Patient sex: M
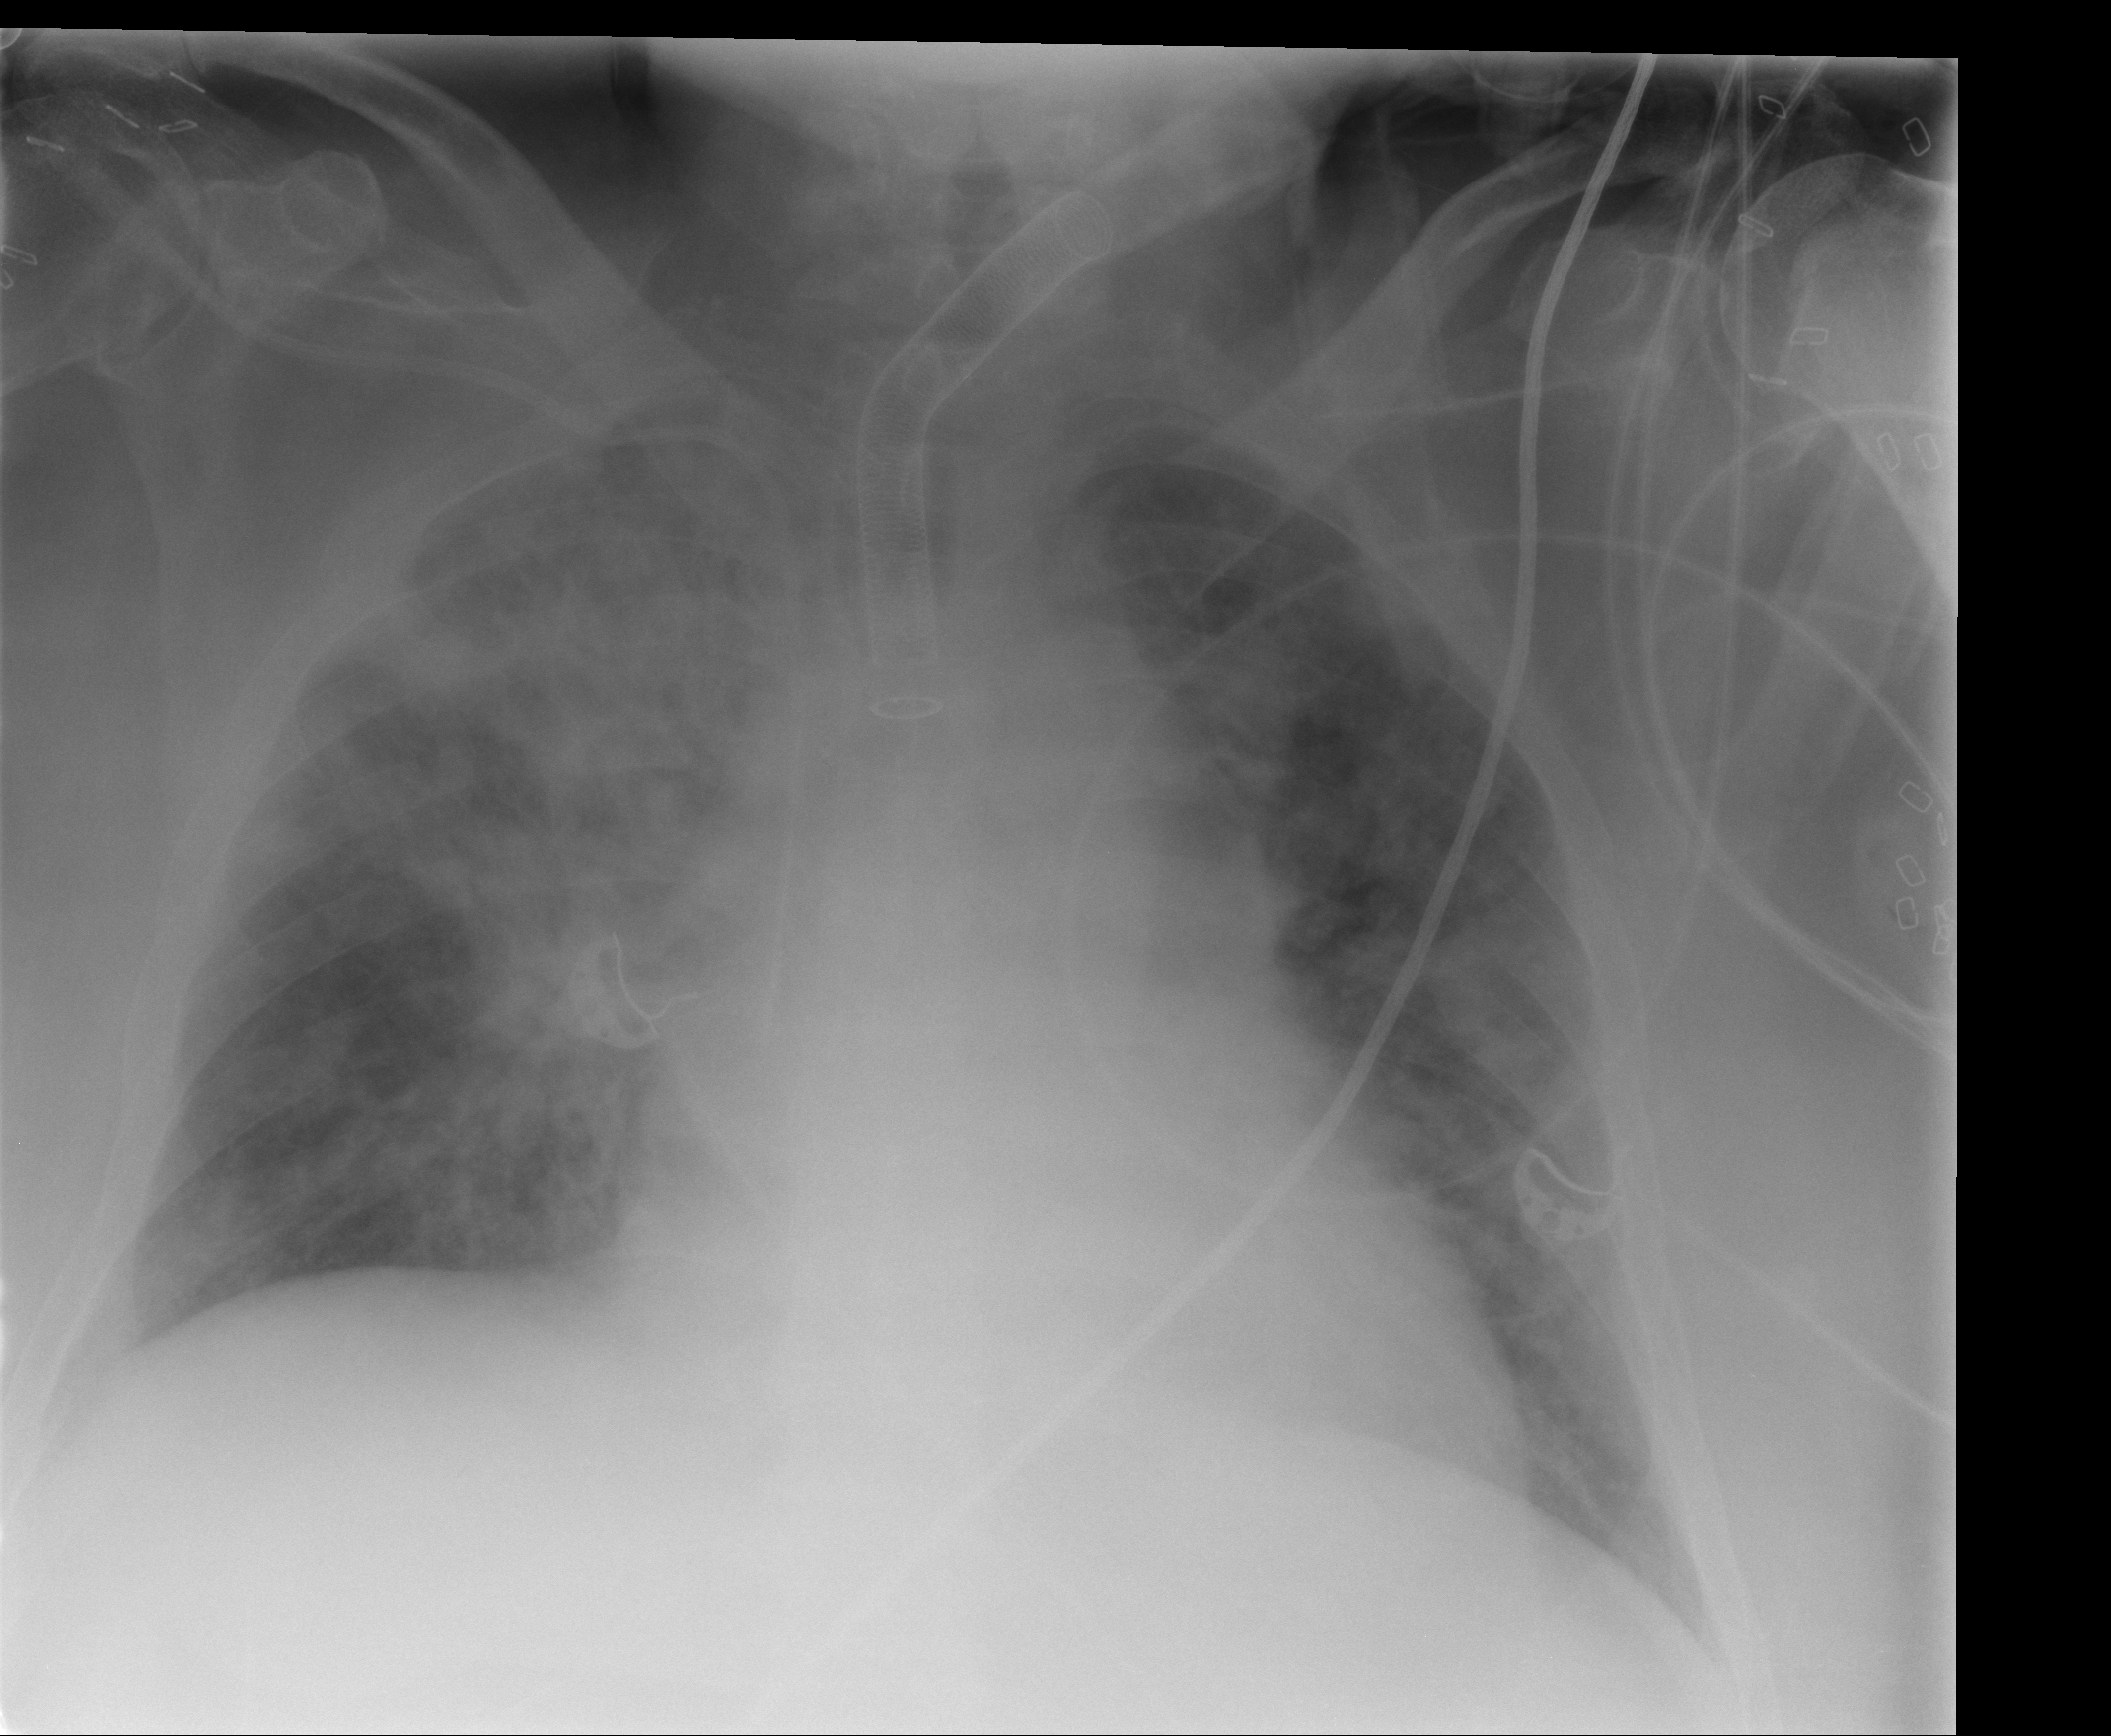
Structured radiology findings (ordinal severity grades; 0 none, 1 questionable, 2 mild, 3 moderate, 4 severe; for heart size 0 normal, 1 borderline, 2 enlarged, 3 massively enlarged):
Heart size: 0
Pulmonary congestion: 2
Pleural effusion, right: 2
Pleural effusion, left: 1
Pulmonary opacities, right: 3
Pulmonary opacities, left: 2
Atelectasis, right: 3
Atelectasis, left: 2